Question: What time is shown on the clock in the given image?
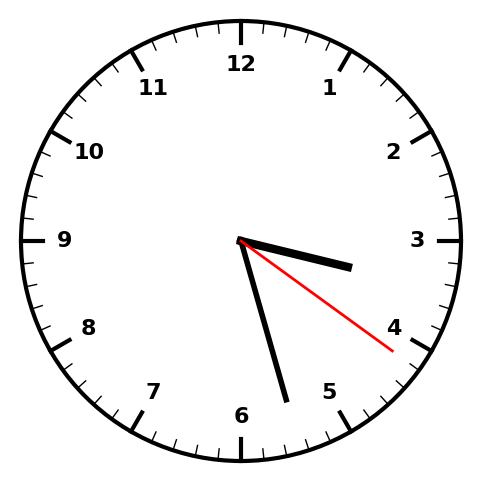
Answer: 03:27:21